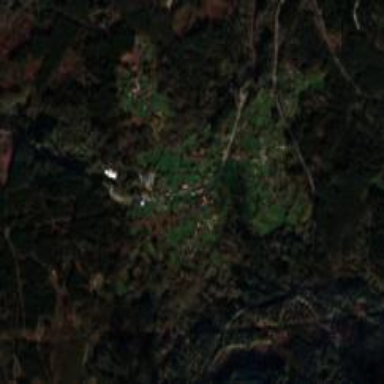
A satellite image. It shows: Village area.